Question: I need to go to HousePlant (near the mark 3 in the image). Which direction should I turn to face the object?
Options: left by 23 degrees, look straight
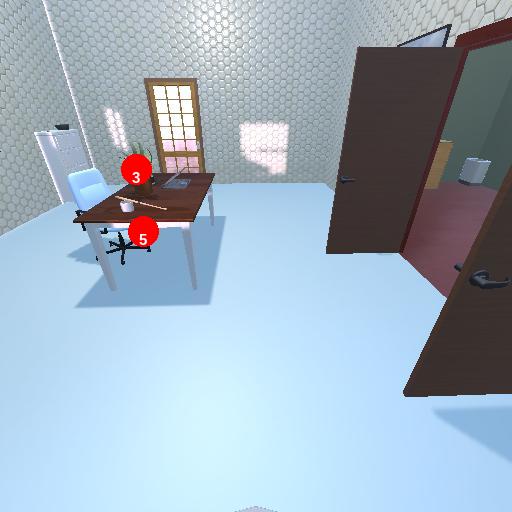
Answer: left by 23 degrees